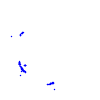
Particle: proton